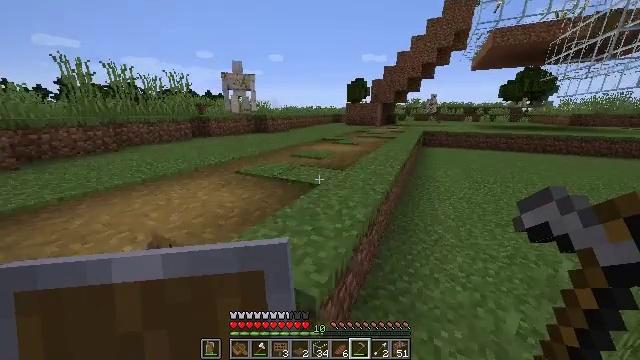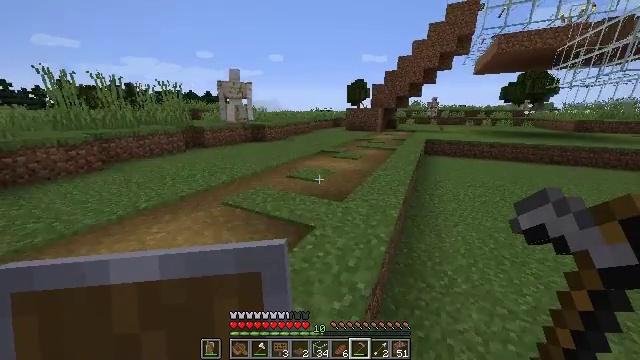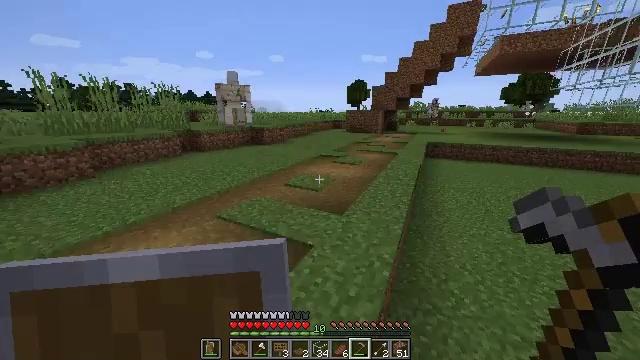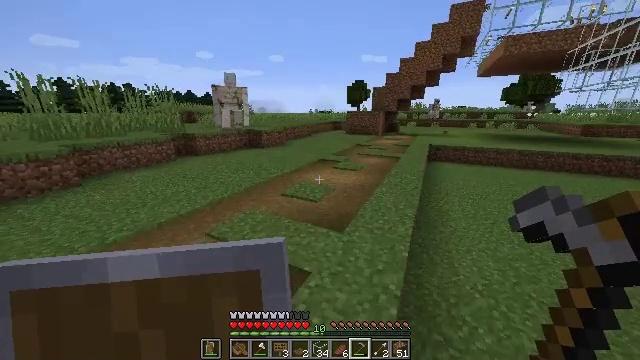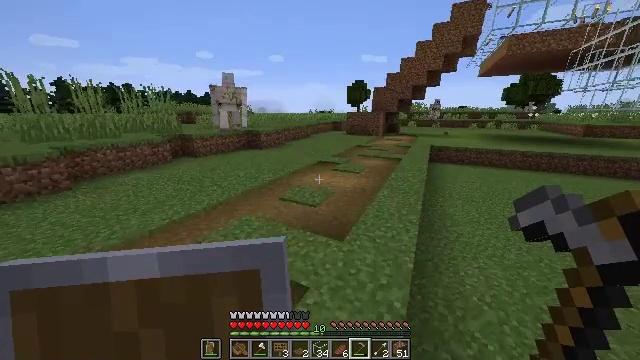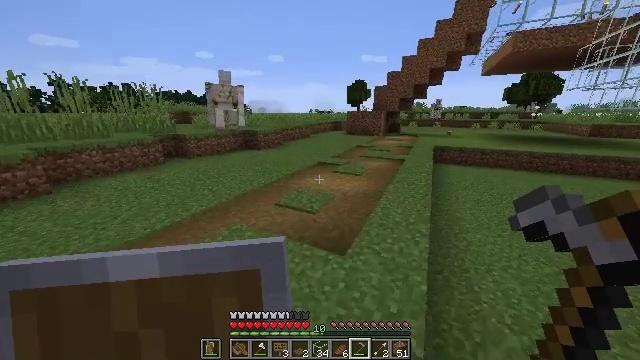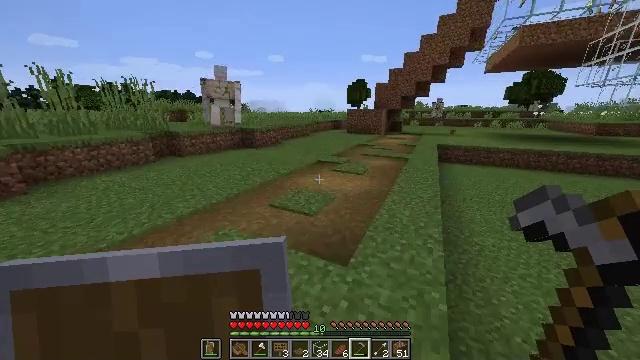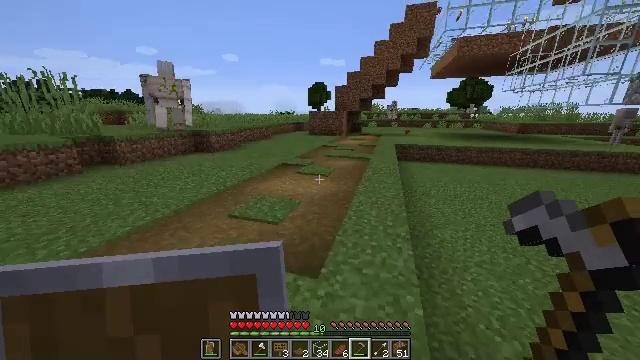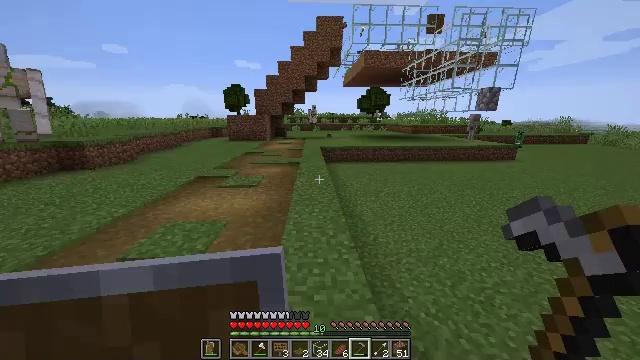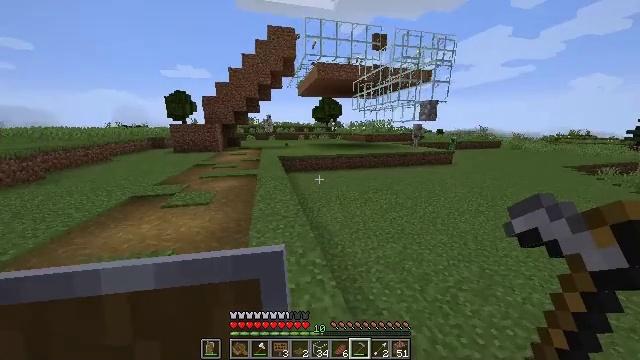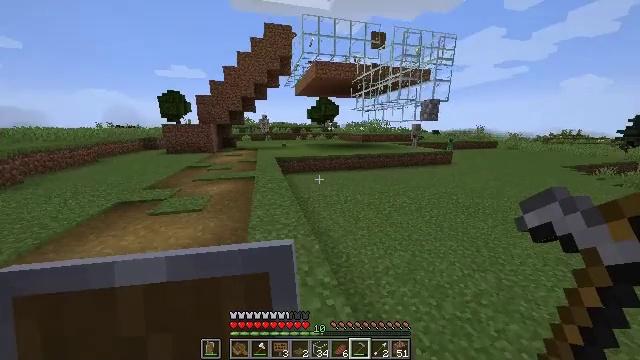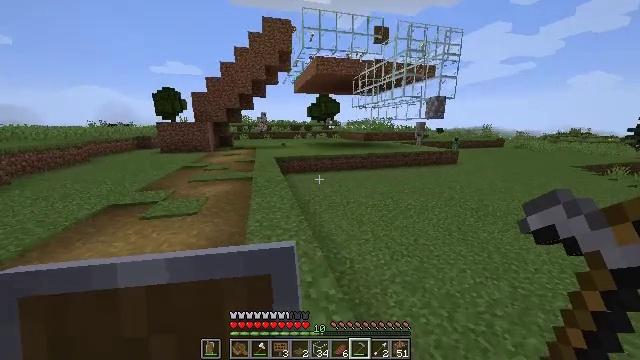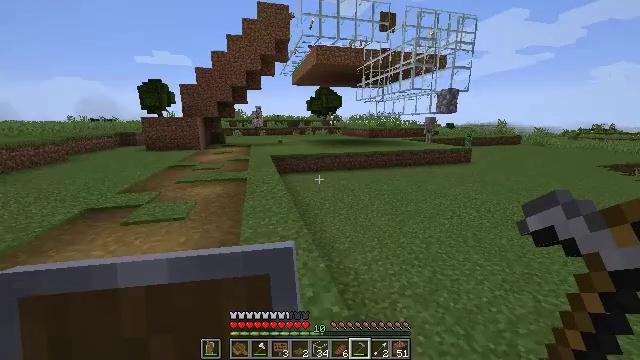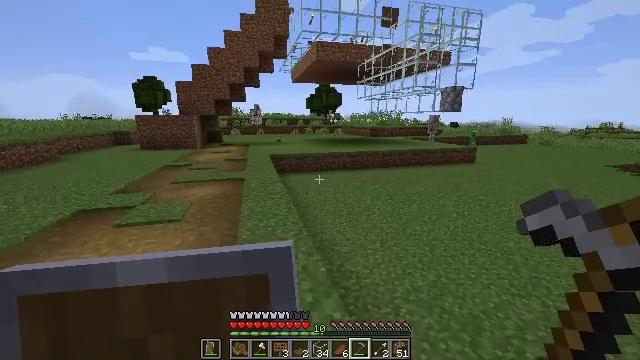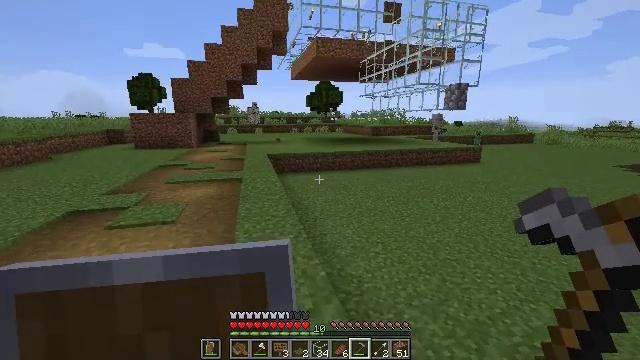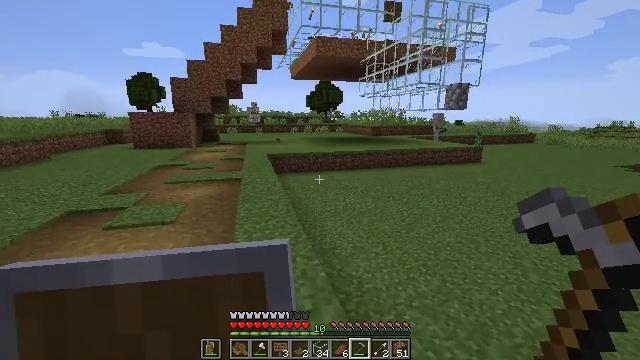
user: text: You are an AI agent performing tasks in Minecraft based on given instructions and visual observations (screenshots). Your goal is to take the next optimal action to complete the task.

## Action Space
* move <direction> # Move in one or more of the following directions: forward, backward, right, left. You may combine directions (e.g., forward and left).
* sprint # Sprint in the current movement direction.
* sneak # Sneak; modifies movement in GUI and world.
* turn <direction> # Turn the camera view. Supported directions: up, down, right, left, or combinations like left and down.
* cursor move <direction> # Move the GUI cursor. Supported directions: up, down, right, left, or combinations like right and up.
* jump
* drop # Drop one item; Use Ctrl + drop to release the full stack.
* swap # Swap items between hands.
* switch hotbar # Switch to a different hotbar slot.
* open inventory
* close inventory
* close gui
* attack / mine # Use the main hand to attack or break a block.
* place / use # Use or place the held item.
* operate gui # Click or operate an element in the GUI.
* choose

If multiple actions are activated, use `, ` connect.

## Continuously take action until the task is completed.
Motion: motion action
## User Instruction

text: Mine dirt from the ground.
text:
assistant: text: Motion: move forward, sprint, jump
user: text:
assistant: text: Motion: move forward, jump
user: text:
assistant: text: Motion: move forward, jump
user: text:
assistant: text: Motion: move forward, jump
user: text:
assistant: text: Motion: move forward, jump
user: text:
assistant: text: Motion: move forward, jump
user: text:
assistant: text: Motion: move forward, turn right, jump
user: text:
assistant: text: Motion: move forward, turn right and up, jump
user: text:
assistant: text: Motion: move forward, turn right and up
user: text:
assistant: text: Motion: turn right
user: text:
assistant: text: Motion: no_op
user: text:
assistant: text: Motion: no_op
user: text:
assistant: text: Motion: no_op
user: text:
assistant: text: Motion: no_op
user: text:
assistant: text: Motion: no_op
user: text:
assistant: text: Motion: no_op
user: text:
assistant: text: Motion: no_op
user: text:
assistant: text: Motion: no_op
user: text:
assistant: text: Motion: no_op
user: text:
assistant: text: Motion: no_op
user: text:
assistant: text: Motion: no_op
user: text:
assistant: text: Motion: no_op
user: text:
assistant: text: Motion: no_op
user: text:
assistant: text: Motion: no_op
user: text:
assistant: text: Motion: no_op
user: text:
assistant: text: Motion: no_op
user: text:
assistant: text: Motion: turn left
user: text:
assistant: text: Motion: move forward, turn left
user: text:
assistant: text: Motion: move forward, turn left
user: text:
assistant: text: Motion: move forward, turn left and up